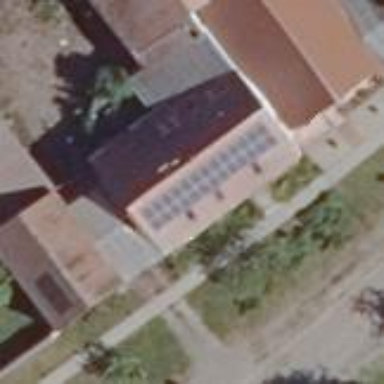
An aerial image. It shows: House with gabled roof oriented along the length of the building.